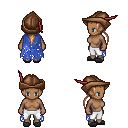
a pixel art fantasy rpg character, female body template, human, dark skin, blue tattered cape, white pants, light blonde ponytail hairstyle, leather cap, gray slippers, four views (front, back, left, right), 2x2 character sprite sheet, small pixel art, hard edges, no anti-aliasing